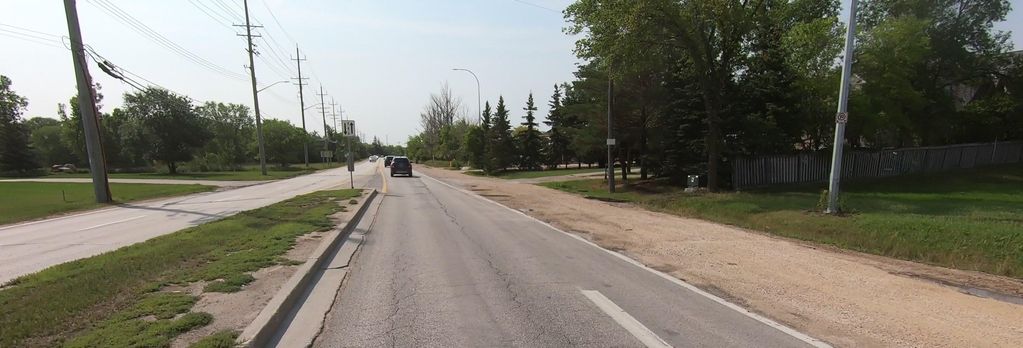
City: winnipeg